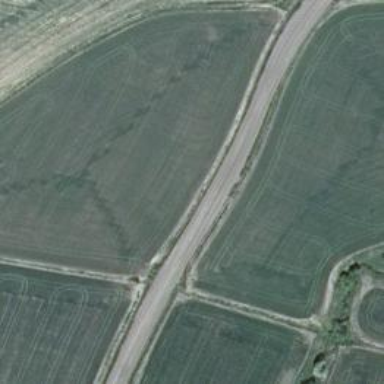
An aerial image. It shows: Tertiary road.